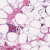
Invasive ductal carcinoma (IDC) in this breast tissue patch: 0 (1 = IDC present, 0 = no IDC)